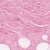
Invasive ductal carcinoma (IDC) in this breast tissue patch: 0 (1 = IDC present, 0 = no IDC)